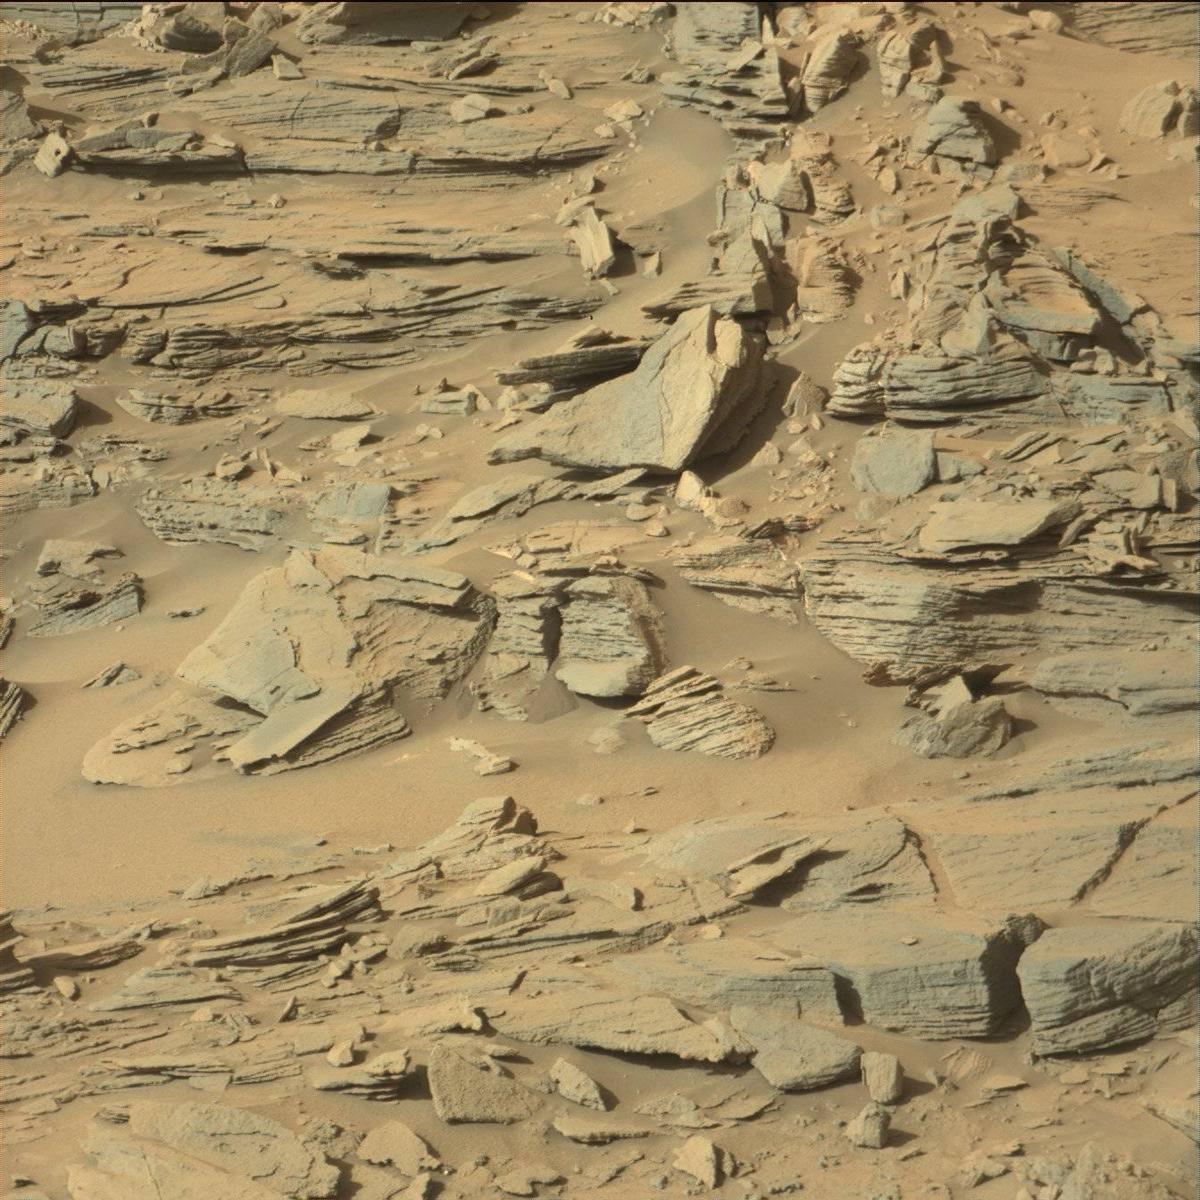
Terrain classes present: Bedrock, Sand / Soil